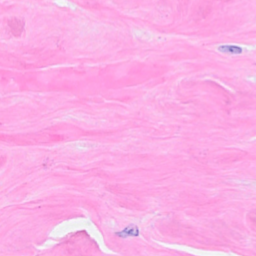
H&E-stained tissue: Breast